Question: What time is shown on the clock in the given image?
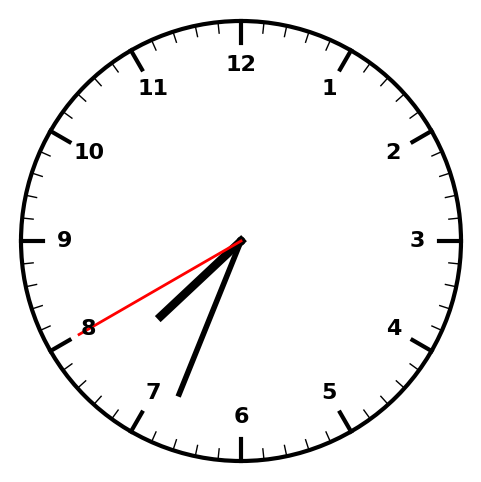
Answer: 07:33:40